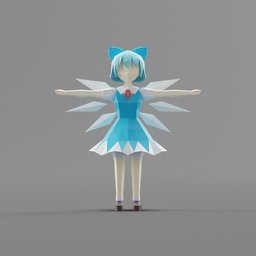
Label: people